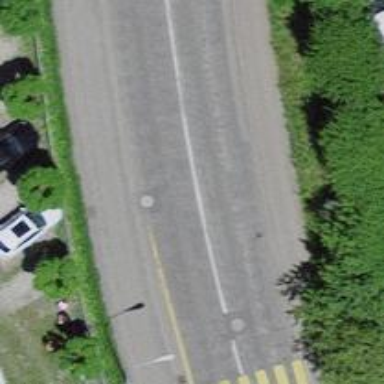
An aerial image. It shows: Tertiary road with sidewalks on both sides.